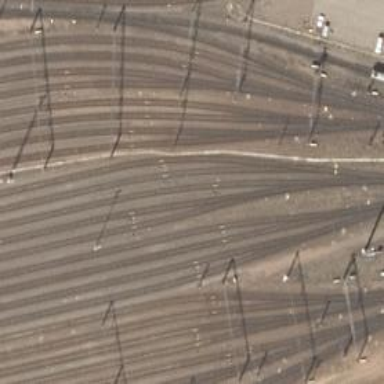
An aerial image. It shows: Railway signal.